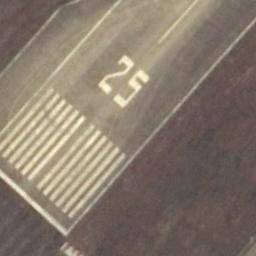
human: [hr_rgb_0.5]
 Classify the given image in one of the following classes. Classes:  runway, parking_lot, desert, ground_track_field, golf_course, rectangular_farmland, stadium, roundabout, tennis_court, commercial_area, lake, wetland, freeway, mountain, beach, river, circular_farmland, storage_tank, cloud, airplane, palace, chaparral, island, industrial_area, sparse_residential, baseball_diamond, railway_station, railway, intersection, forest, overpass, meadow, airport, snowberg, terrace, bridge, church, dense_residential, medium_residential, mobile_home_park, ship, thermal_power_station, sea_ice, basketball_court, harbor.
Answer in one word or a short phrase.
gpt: runway